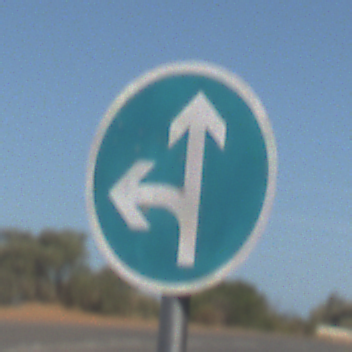
Verkehrszeichen: VorgeschriebeneFahrtrichtungGeradeausOderLinks
Umgebung: Outdoor, Nature
Tageszeit: MorningAfternoon
Wetter: Clear
Licht: Natural
Jahreszeit: NotSpecified
Kontrast: HighContrast